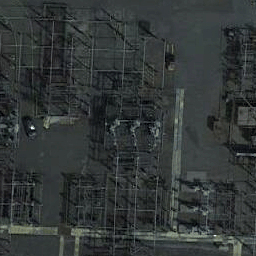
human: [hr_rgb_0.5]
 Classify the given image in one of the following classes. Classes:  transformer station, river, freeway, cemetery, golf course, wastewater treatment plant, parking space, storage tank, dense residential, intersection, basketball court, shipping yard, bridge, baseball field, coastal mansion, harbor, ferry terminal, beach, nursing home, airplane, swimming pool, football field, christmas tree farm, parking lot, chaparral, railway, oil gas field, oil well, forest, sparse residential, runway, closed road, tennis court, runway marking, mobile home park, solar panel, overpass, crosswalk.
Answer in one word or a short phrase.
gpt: transformer station